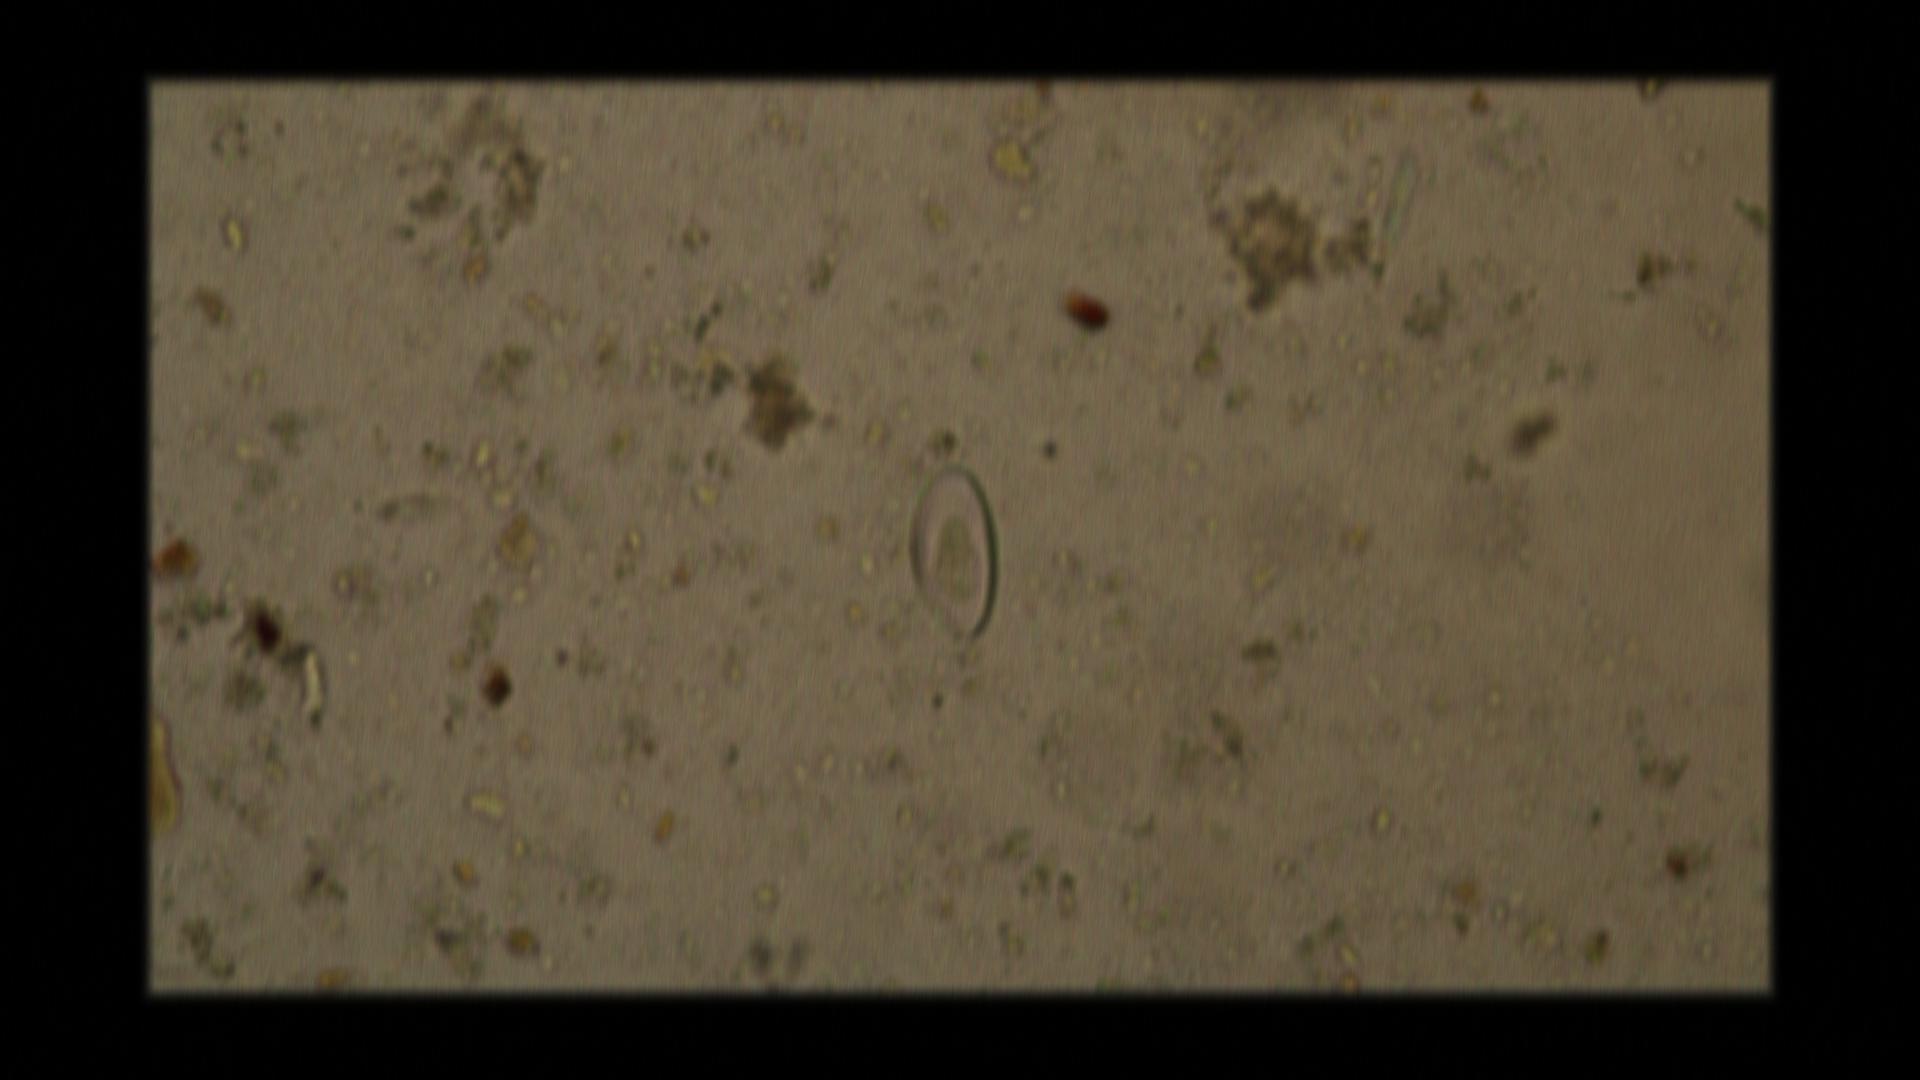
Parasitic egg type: Enterobius vermicularis